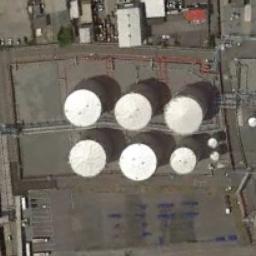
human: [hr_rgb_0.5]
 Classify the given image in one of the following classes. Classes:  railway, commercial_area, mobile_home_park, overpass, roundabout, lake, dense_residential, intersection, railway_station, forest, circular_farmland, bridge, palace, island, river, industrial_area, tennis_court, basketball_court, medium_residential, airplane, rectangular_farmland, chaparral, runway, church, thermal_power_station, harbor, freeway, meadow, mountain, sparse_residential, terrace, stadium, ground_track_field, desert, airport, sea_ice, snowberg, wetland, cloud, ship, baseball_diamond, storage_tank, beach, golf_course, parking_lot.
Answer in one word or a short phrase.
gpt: storage_tank